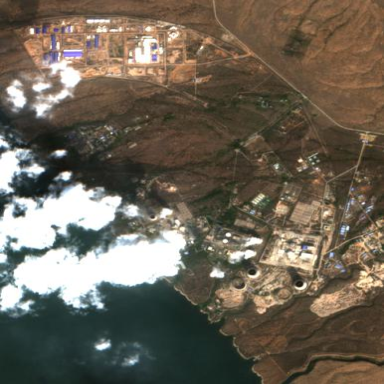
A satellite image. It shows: Industrial area featuring nuclear power plant.